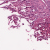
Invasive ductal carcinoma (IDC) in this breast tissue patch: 1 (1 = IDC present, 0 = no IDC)